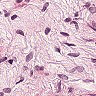
Metastatic tissue present: no